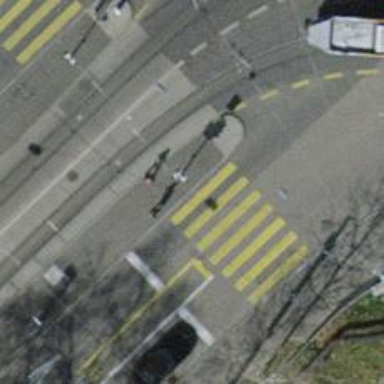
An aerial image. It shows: Kerb barrier.